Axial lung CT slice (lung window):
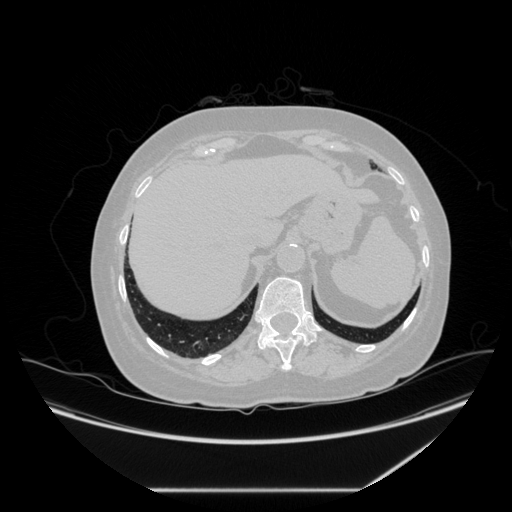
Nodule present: no